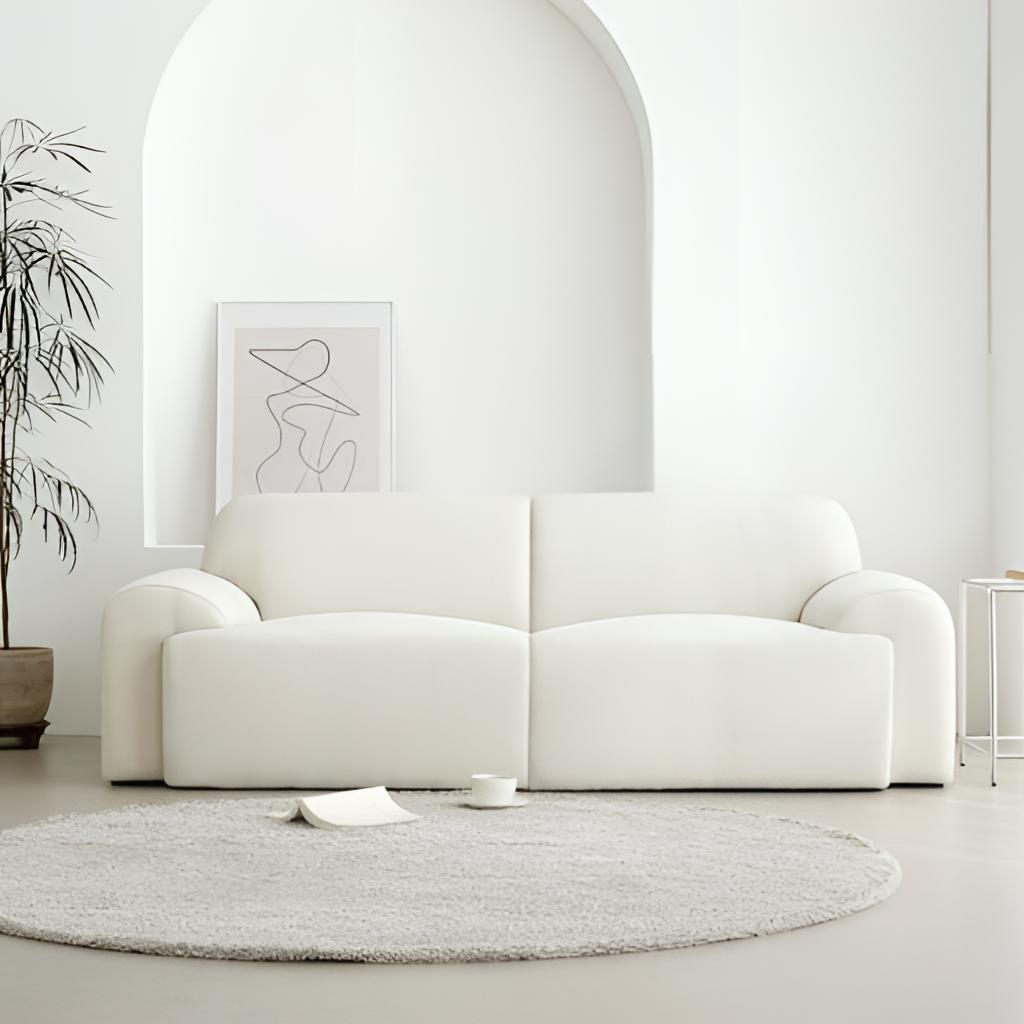
white fabric sofa, living room, concrete flooring, with smooth pattern, minimalistic, white plaster wallpaper, with solid pattern